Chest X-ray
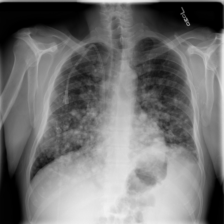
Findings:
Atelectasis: negative
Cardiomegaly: negative
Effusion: negative
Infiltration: positive
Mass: negative
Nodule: positive
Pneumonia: negative
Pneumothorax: negative
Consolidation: positive
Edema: negative
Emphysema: negative
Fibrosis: negative
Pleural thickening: negative
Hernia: negative